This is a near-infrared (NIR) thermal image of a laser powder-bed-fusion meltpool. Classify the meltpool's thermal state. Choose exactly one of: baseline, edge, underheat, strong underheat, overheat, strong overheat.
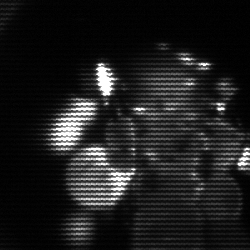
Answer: baseline